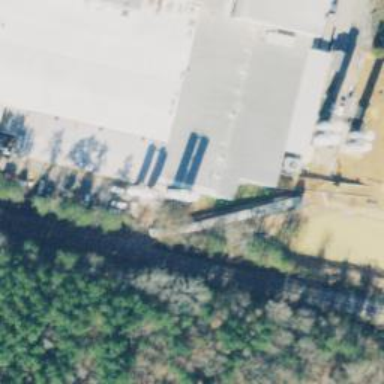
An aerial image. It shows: Rail spur service.